Question: I'm developing a Print Queue for a centralized server which is in charge of directing print jobs to different servers depending on requirements.
I'm doing this as a WCF service which has a "Print" endpoint. This is all fine, I have got this set up, however I'm trying to develop a thread safe end point which can also return a count of the number of queued threads.
Below is an example class which fires up multiple threads and sends them to the "Print" method (which is emulating the behavior of multiple people hitting the end point at the same time)
'''
public class ThreadStuff
{
#region [Singleton Logic]
private static ThreadStuff _instance;
private ThreadStuff() { }
private static ThreadStuff Instance
{
get { return _instance ?? (_instance = new ThreadStuff()); }
}
#endregion
private static readonly object LockObject = new object();
private int _queuedThreads;
public static int QueuedThreads
{
get { return Instance._queuedThreads; }
}
public static void Start()
{
var threads = new Thread[10];
for (var i = 0; i < 10; i++)
{
var threadNumber = i;
var t = new Thread(() => Instance.MyMethod(threadNumber));
threads[i] = t;
}
for (var i = 0; i < 10; i++)
{
var threadNumber = i;
Thread.Sleep(50);
threads[i].Start();
Console.WriteLine("Thread {0} started", threadNumber);
}
Console.ReadKey();
}
private void MyMethod(int threadNumber)
{
Console.WriteLine("Thread {0} entered MyMethod", threadNumber);
Instance._queuedThreads++;
lock (LockObject)
{
Console.WriteLine("Thread {0} entered MyMethod's Lock", threadNumber);
Thread.Sleep(2000);
Console.WriteLine("Thread {0} finished Thread.Sleep", threadNumber);
}
Instance._queuedThreads--;
Console.WriteLine("Thread {0} exited MyMethod", threadNumber);
}
}
'''
This works as expected and produced the following:

However, I then added another project to my solution which will access the "QueuedThreads" property of this singleton (emulating the behavior of a polling end point).
This project is a simple win forms app with the following code
'''
textBox1.Text = ThreadStuff.QueuedThreads.ToString(CultureInfo.InvariantCulture);
'''
However, this always returns 0, the winforms app cannot see the Singleton data for the "ThreadStuff" class, it creates a new ThreadStuff instance. I've pinged this round my office and nobody can see why this is happening, and after multiple google searches I decided to ask here.
Any help would be greatly appreciated
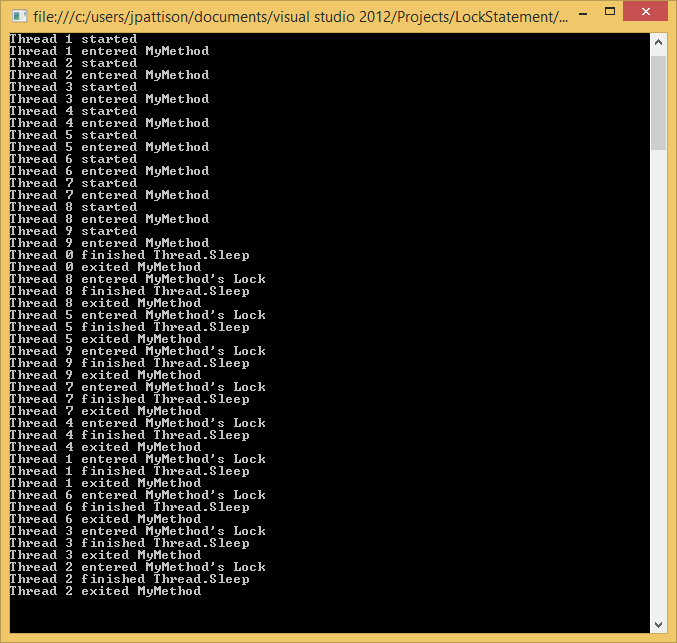
Answer: The case is probably because it's 2 different processes, one console application and one WinForm application. As long as that is the case, you need some sort interprosess communication to enable the WinForm application to see the queued up requests. There are several ways to do it. A few possibilities
- - - - -